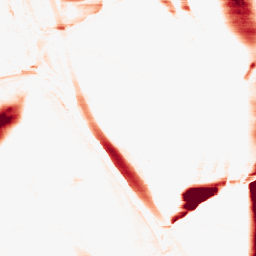
Category: morphological
Decomposition family: morphological_rect
Decomposition parameters: operation: opening
width: 50
height: 3
Upsampling method: bicubic
Upsampling parameters: scale: 8
Upsampling scale: 8